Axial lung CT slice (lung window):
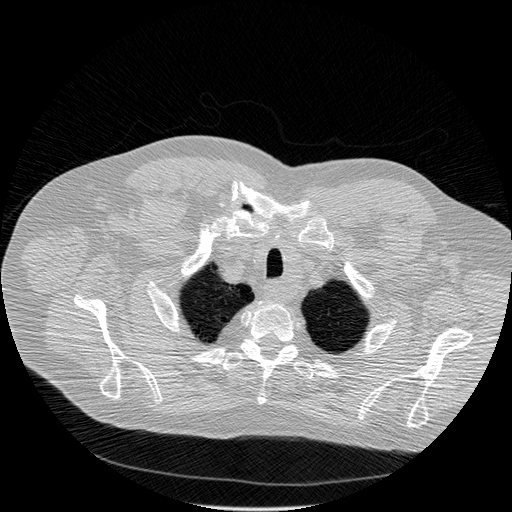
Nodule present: no